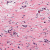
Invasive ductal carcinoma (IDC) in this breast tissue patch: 0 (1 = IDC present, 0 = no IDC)